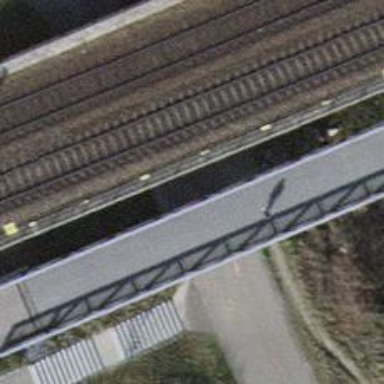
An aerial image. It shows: Asphalt path with cycleway and footway all surfaced with asphalt.